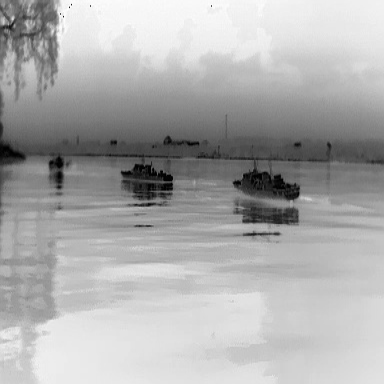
There are two warships in the infrared image.